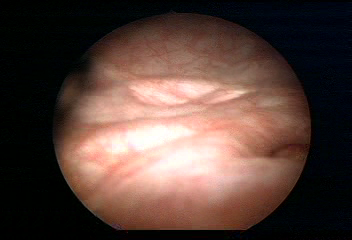
Modality: WLC
Class: Normal mucosa
Bladder cancer association: No